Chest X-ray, AP view. Patient: 63 years old, sex F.
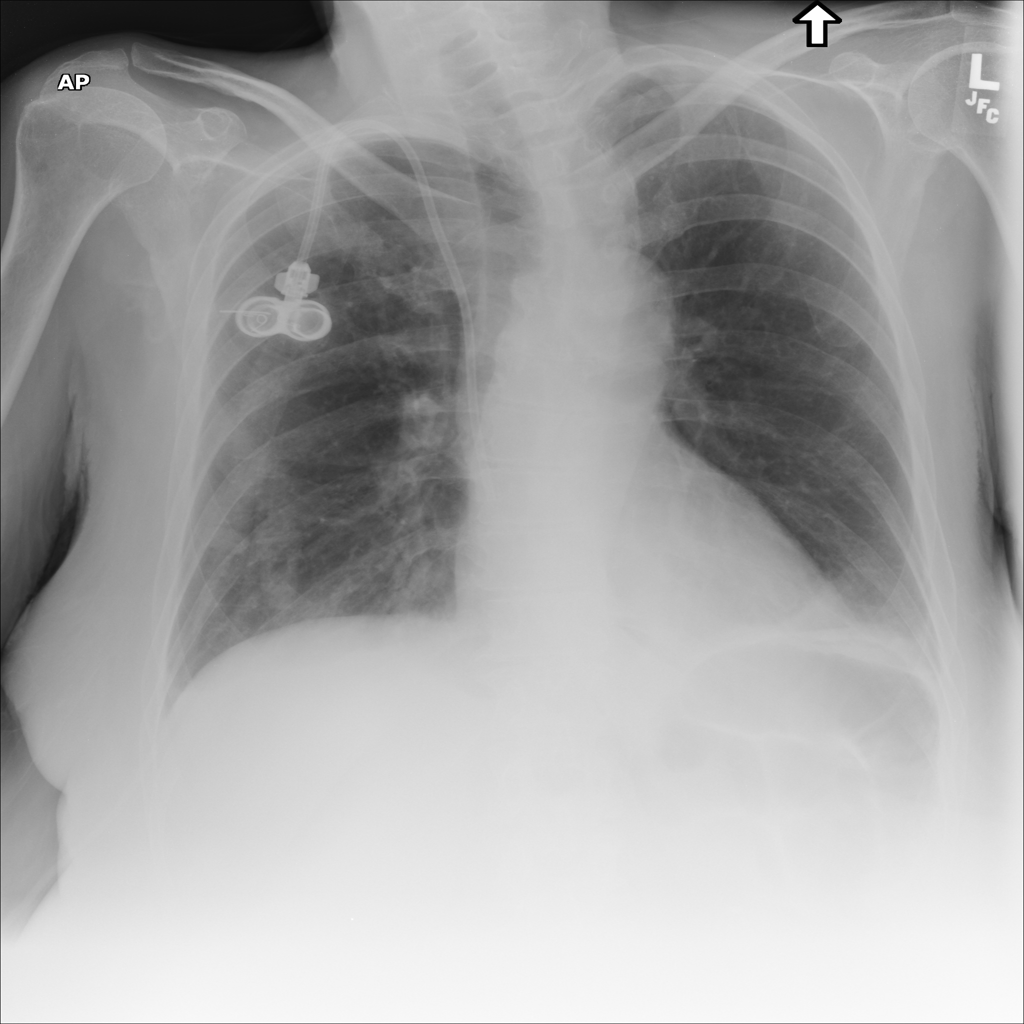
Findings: Effusion